Question: I'm developing a web application through node.js that connects to different clients in the network through a single port. In the image below, the web application works on all PCs with IP addresses 10.0.9.*.
What would be the best way to include the nodes below (using IPs 192.168.11.*) that share the same IP addresses but have other local unique addresses?

Or is there another solution to this problem? I may be boxed with the idea that they need to have unique 10.0.1.* addresses.
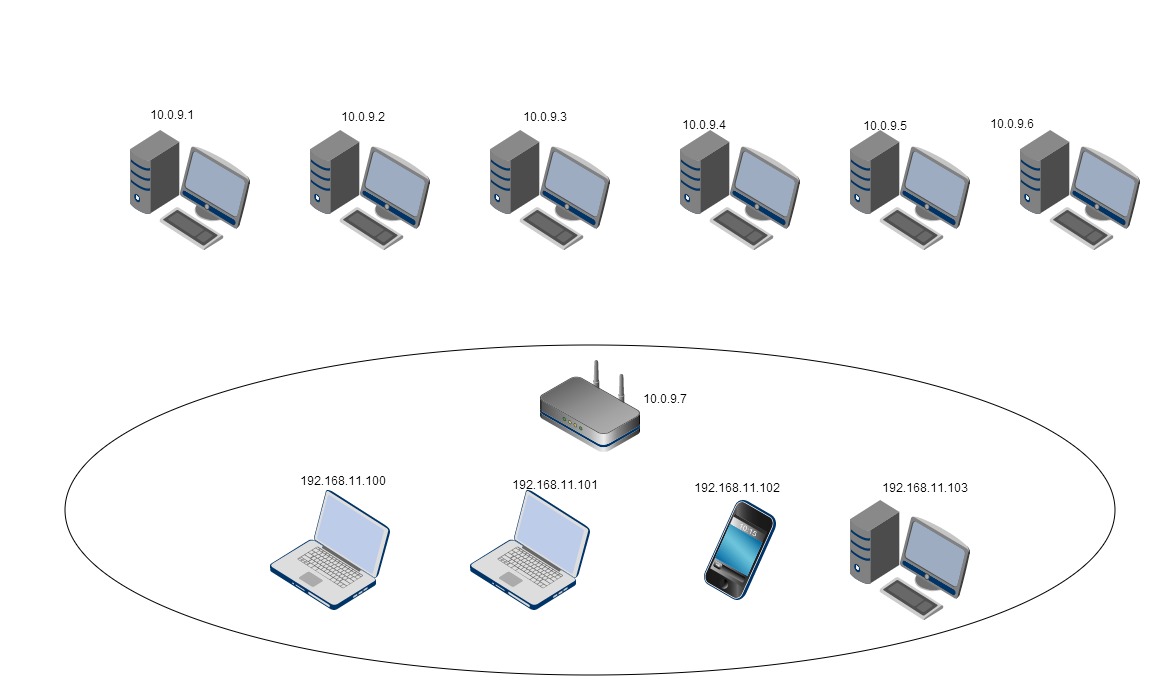
Answer: It is possible to access the nodes in 10.0.9.7 using <URL>.
For example, your application can listen on a port from 6726-6730. All nodes will check these ports for each node they discover in the network.
Each open port will be treated as a node. Check the image below: